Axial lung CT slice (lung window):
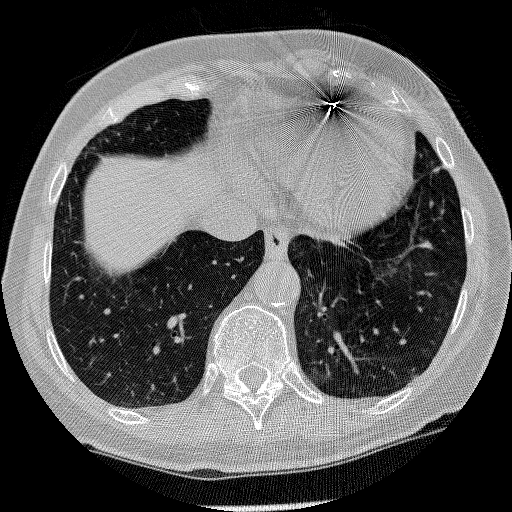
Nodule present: no